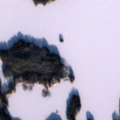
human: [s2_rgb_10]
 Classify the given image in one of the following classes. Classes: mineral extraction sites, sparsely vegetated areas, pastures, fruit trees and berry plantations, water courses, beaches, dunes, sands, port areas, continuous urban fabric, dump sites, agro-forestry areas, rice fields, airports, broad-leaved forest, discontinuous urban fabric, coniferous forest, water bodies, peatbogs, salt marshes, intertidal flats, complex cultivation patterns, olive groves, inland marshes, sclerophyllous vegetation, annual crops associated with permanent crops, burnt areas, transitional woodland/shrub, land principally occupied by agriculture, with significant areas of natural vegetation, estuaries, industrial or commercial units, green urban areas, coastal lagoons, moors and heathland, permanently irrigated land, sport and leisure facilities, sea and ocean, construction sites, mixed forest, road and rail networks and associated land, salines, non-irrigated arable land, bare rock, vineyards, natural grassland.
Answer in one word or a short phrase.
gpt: coniferous forest, mixed forest, water bodies